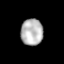
Tissue: lung
Cell type: Epithelial cells
Senescence score: 0.2043
Nuclear area (px): 576
Mean DAPI intensity: 182.427